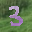
Label: 3